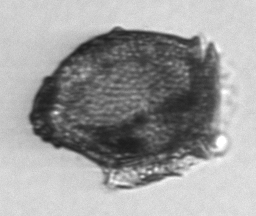
Label: Dinophysis_norvegica